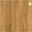
Piece: xx